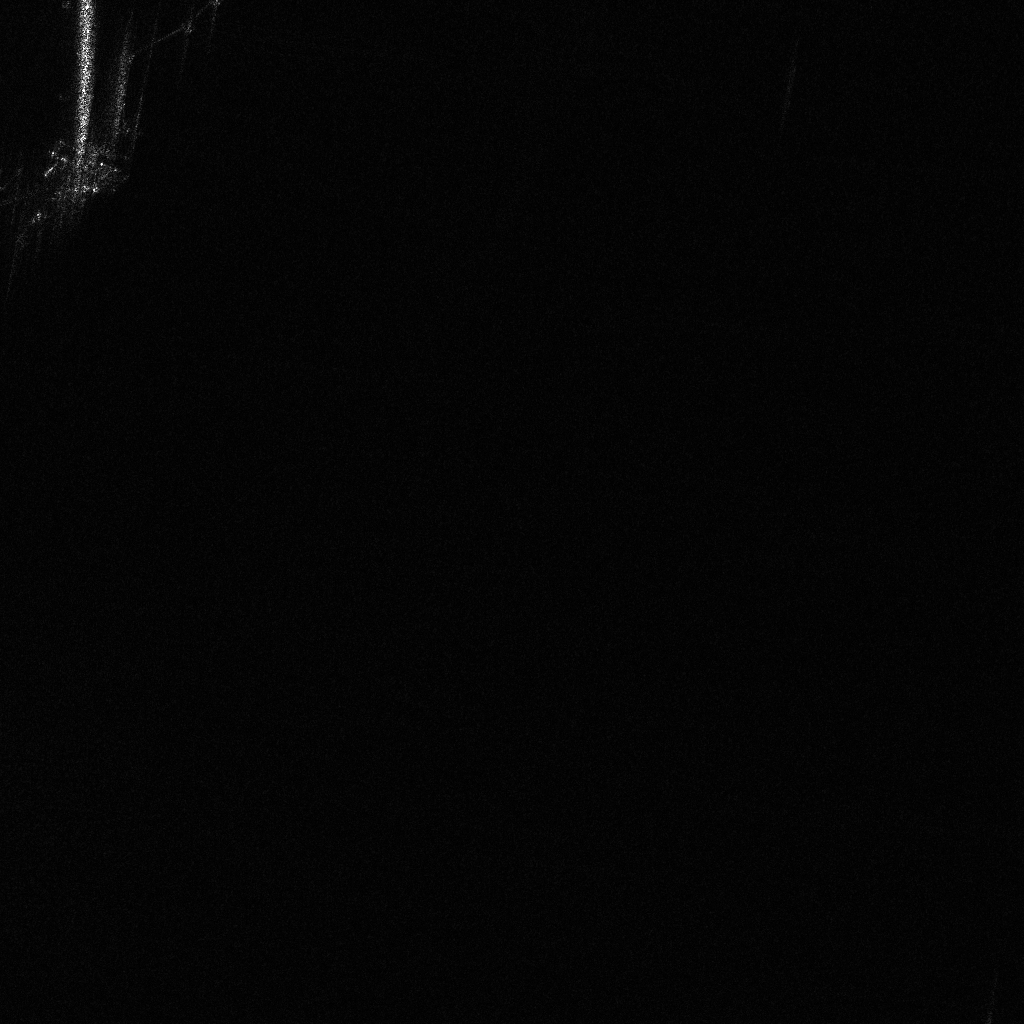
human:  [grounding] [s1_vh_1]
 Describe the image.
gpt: In the satellite image, there is  <ref>1 large container </ref> <box>[[6, 9, 10, 25, 48]]</box> located at top left.